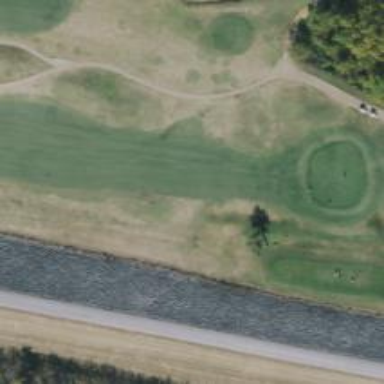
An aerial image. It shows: Golf hole.